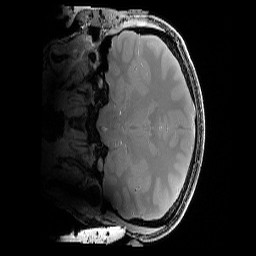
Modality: PDw
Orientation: coronal
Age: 27
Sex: female
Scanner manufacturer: siemens
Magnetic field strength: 6.98 T
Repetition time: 1.44 s
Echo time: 0.00252 s